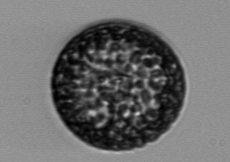
Label: Coscinodiscus